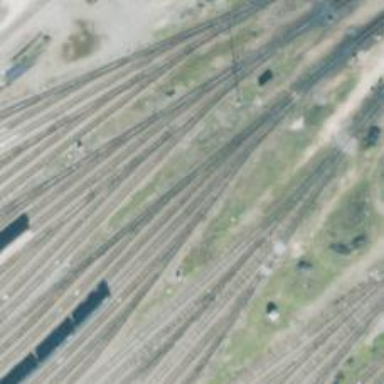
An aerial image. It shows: Railway yard used for servicing trains.